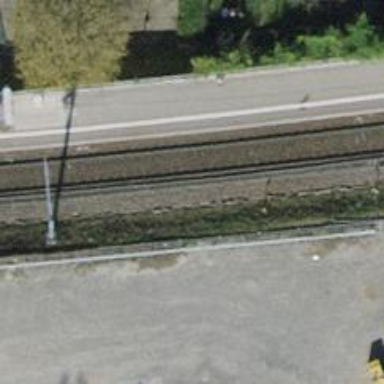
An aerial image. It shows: Stop position for public transport on the railway.